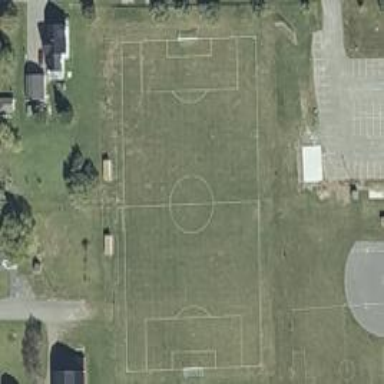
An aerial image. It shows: Soccer pitch for outdoor sports and leisure activities.